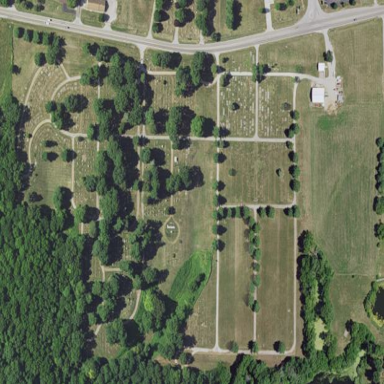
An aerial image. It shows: Graveyard used as cemetery.